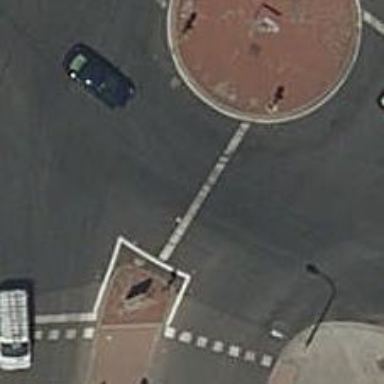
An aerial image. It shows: Tertiary road leading to roundabout.